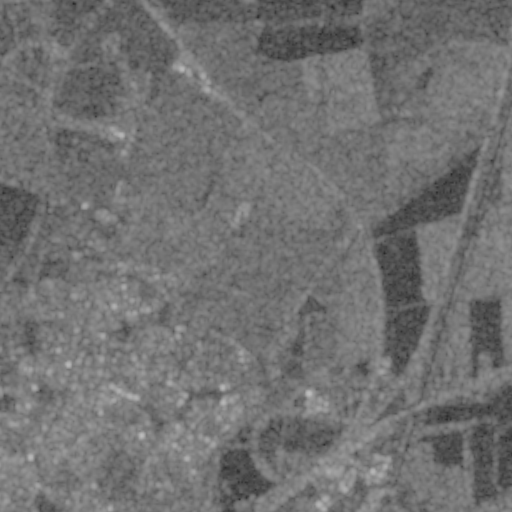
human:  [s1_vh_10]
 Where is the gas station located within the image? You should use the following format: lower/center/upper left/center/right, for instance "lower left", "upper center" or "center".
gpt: The gas station is located in the upper left of the image.
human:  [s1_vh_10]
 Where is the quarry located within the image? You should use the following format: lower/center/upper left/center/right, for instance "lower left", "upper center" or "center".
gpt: The quarry is located in the upper right of the image.
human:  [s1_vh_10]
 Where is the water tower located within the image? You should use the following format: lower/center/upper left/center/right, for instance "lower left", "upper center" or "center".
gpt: The water tower is located in the center of the image.
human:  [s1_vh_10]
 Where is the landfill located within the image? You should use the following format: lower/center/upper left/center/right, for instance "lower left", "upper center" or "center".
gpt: There is no landfill in the image.

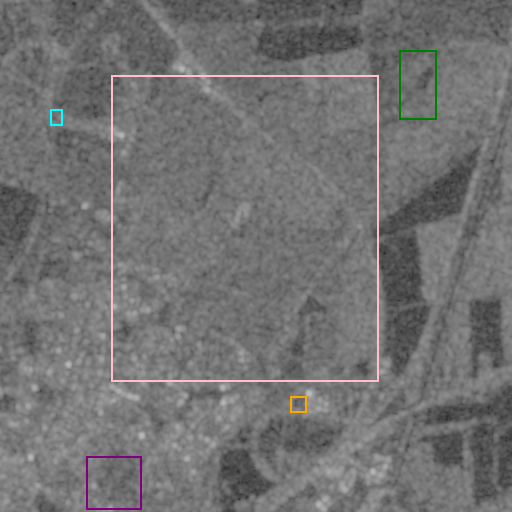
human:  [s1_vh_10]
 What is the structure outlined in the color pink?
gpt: The structure outlined in pink is a crop field.
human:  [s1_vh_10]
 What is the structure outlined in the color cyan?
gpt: The structure outlined in cyan is a gas station.
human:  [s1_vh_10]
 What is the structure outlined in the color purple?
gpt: The structure outlined in purple is a park.
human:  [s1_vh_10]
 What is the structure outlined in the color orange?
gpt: The structure outlined in orange is a parking lot.
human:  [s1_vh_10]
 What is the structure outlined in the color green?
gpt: The structure outlined in green is a quarry.
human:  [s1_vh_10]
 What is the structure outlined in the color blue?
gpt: There is no blue outline.